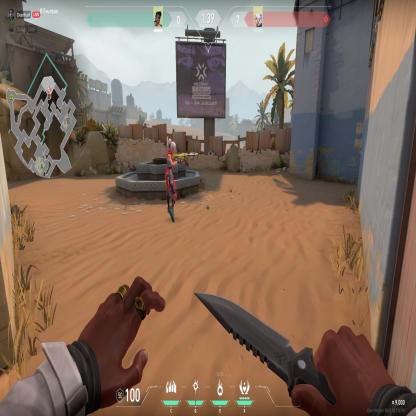
Label: enemy